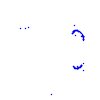
Particle: kaon